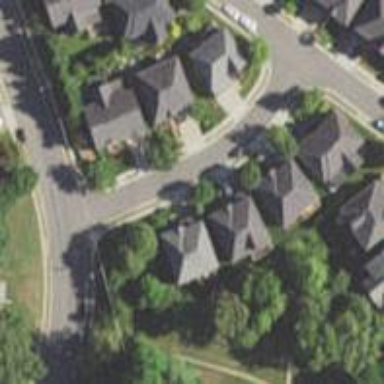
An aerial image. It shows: Neighborhood.